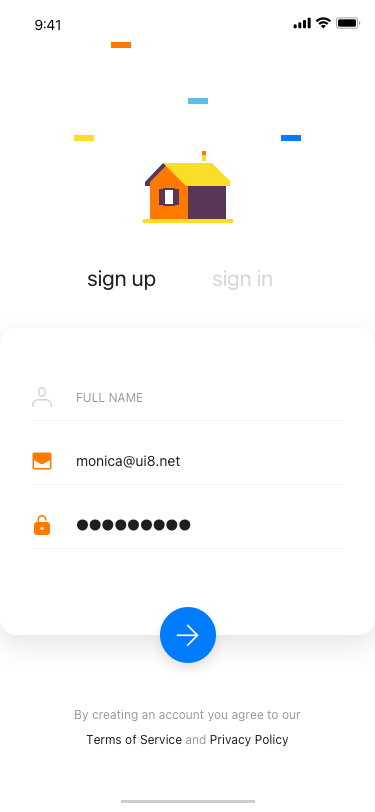
Text in this UI design:
sign in
sign up
By creating an account you agree to our
Terms of Service and Privacy Policy